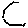
Label: hexagon